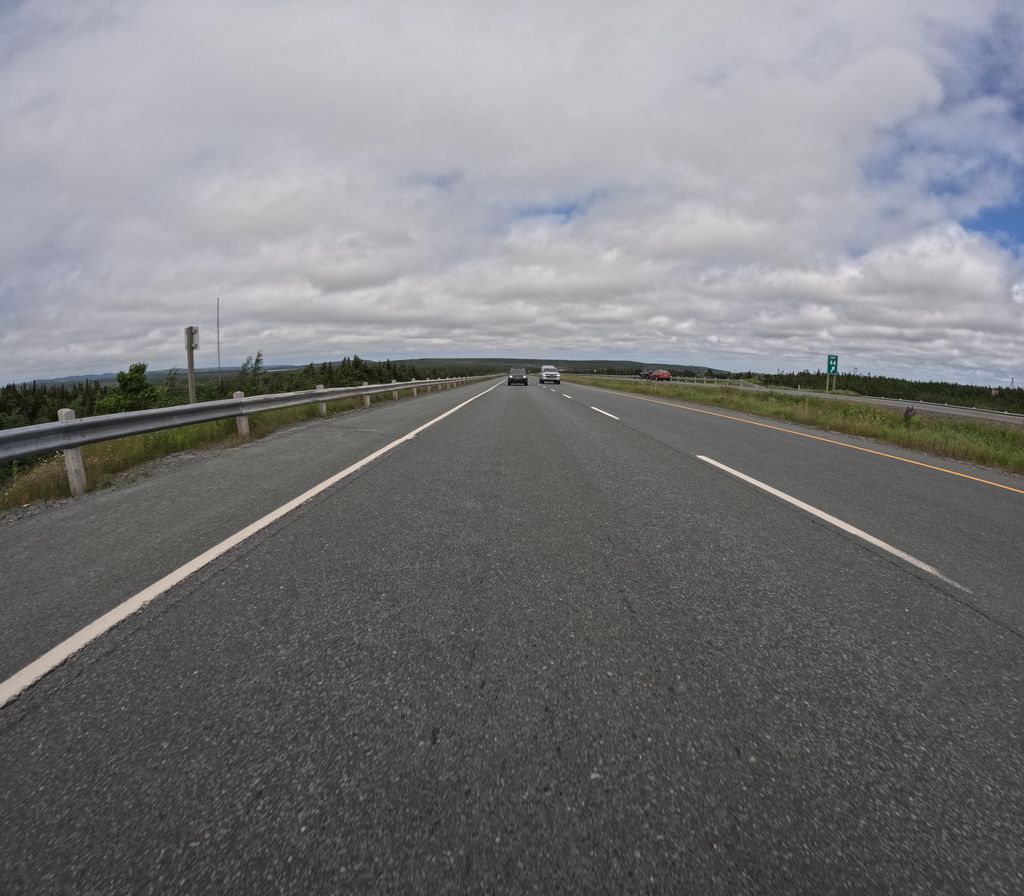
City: st_johns